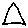
Label: triangle